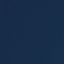
Label: SeaLake